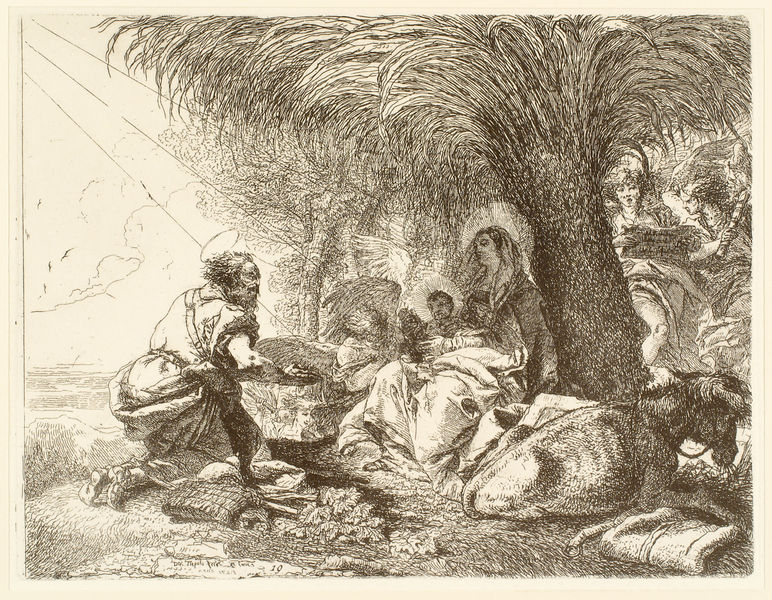
Titel: Die Flucht nach Ägypten
Künstler: Domenico Giovanni Tiepolo
Institution: Berlin, Kupferstichkabinett
Schlagwörter: baum, blätter, flügel, himmel, mann, schatten, wolken, sitzen, frau, hintergrund, licht, schwarz, szene, zeichnung, tuch, bibel, johannes, rembrandt, steine, taube, stamm, vögel, sonne, mantel, decke, kind, mutter, esel, kinder, pferd, engel, ruhe, schlafen, alter mann, gepäck, wüste, grafik, baby, pause, rast, palme, flucht, sonnenstrahl, orient, strahlen, druck, radierung, knien, dattel, heiligenschein, jesus, teufel, knieend, verbeugung, heiliger, maria, josef, ägypten, heilige familie, lagern, bibiel, balmen, große palme